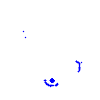
Particle: kaon